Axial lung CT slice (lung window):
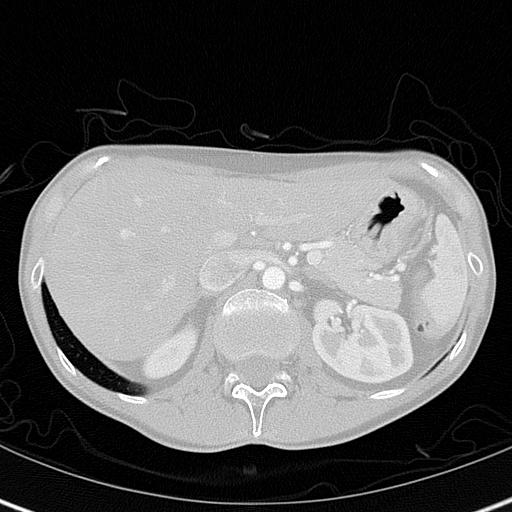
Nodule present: no